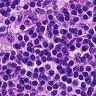
Metastatic tissue present: no